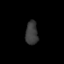
Tissue: prostate
Cell type: T cells
Senescence score: 0.709
Nuclear area (px): 286
Mean DAPI intensity: 58.413